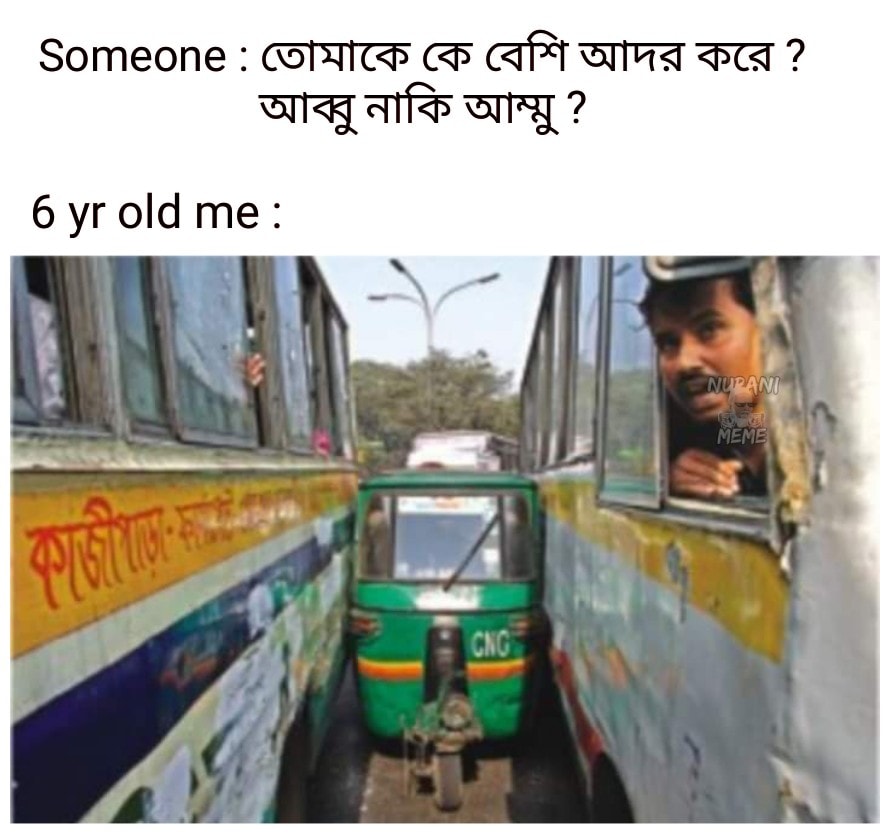
Caption: Someone : তোমাকে কে বেশি আদর কর ?  আব্বু নাকি আম্মু ?   6 yr old me :
Label: non-hate